Field crop: maize
Growth stage: 2
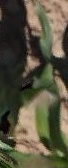
Species: maize